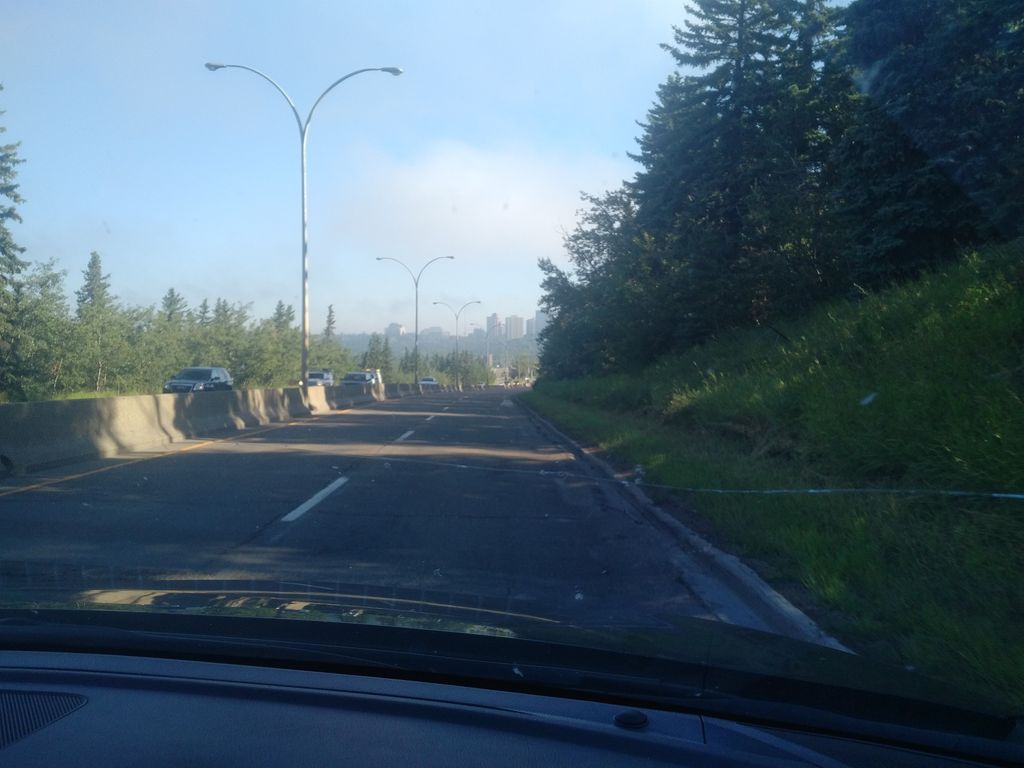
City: edmonton